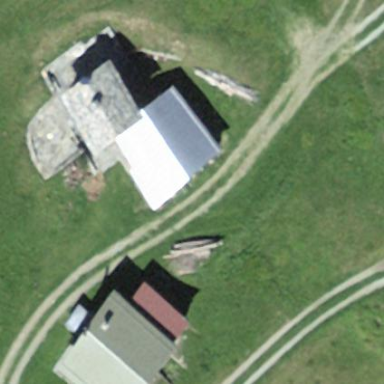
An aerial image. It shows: Building with gabled roof.